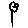
Label: flower